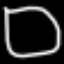
Label: square